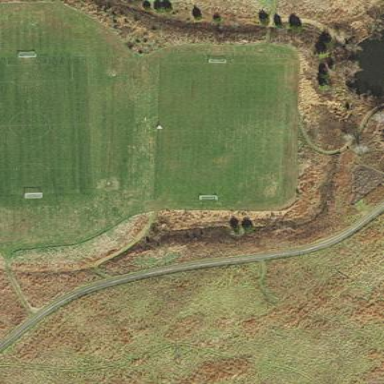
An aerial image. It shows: Soccer pitch for leisureland activities.